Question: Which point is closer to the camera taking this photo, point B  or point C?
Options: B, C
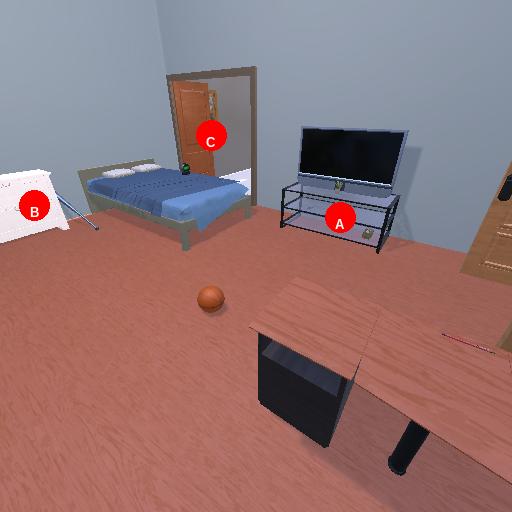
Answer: B